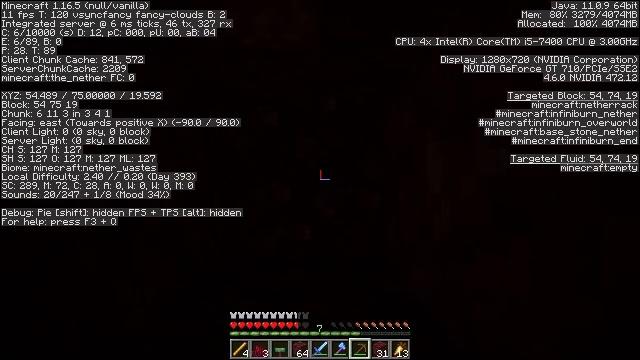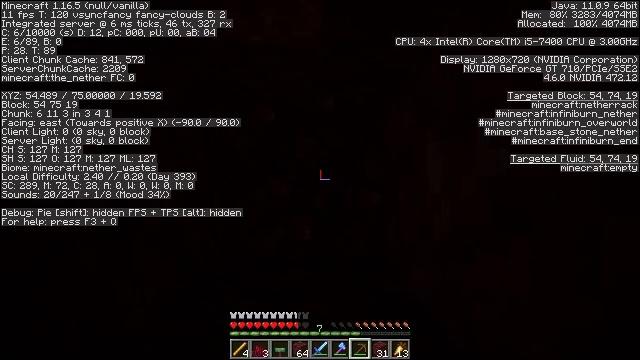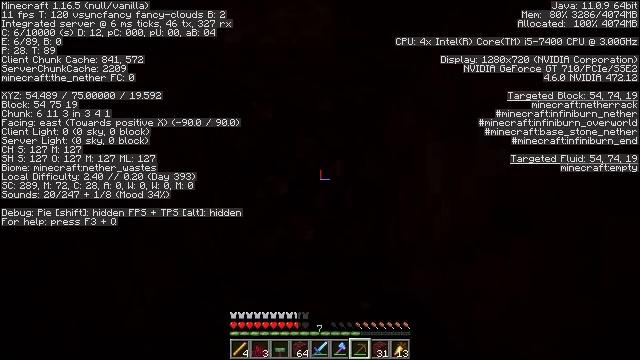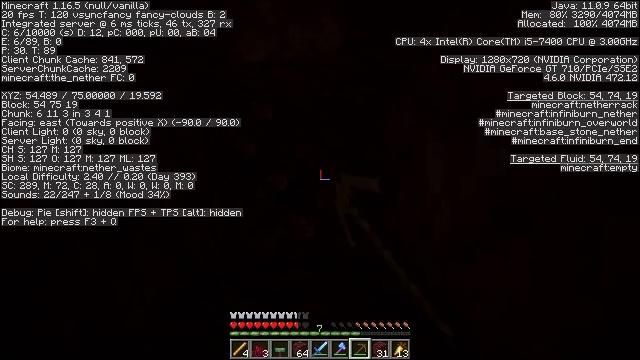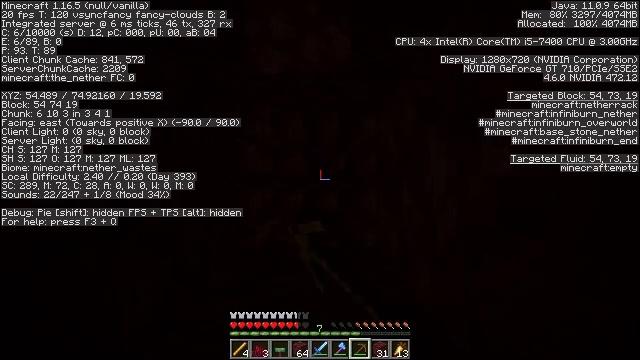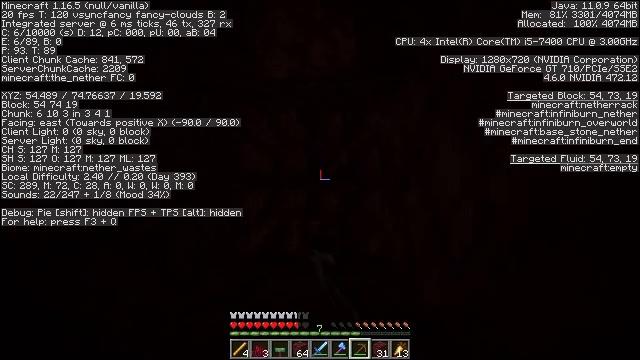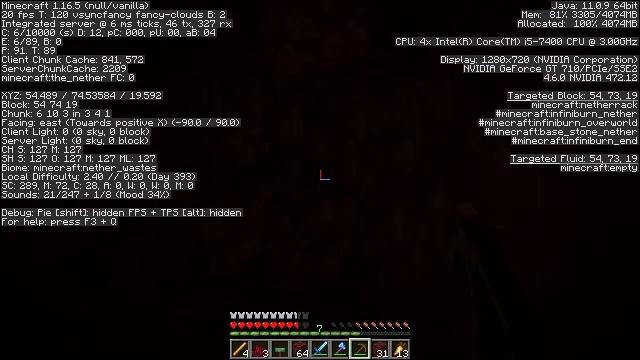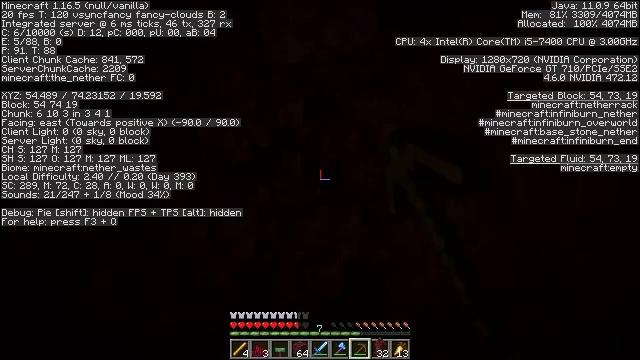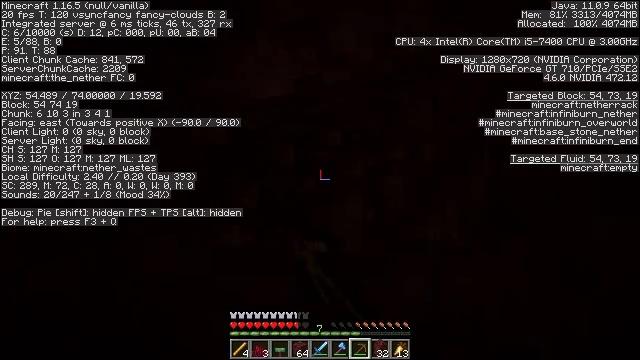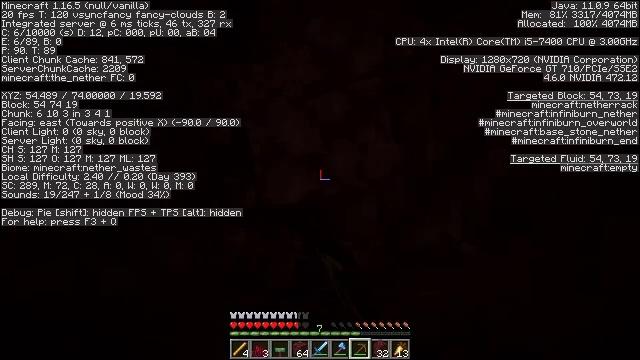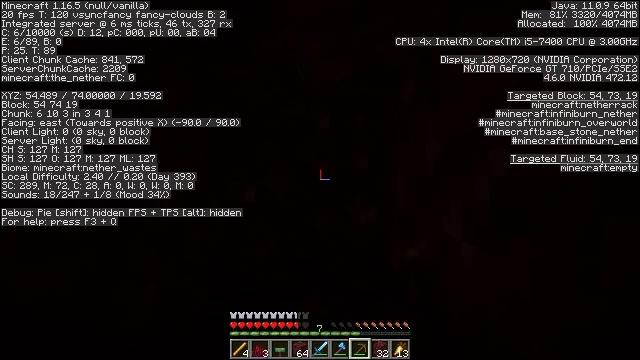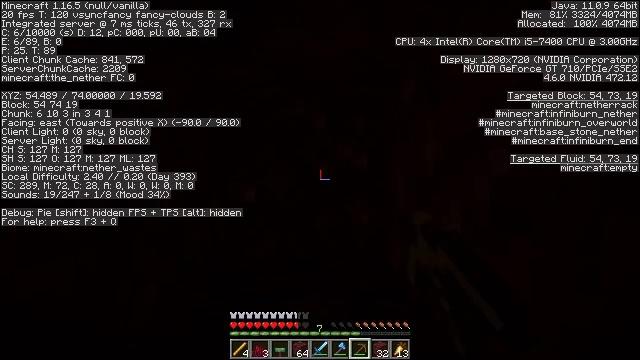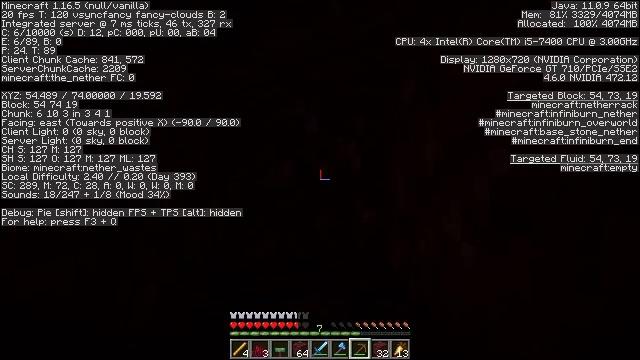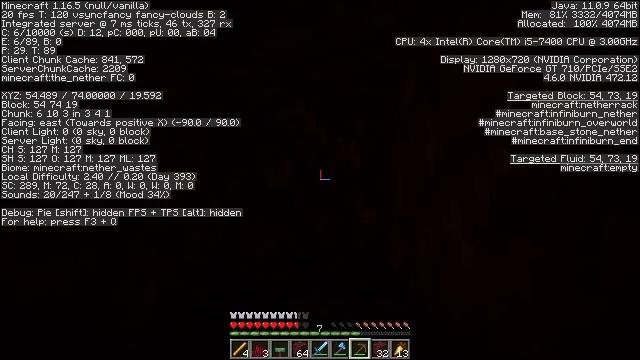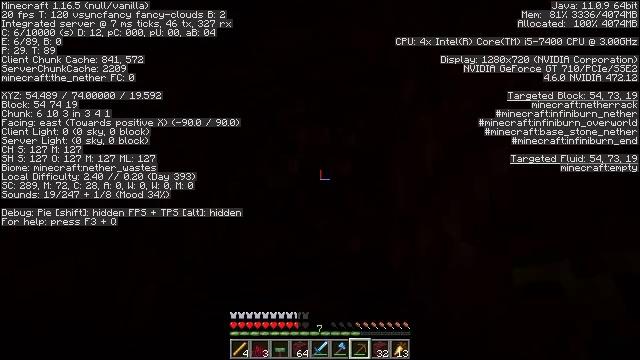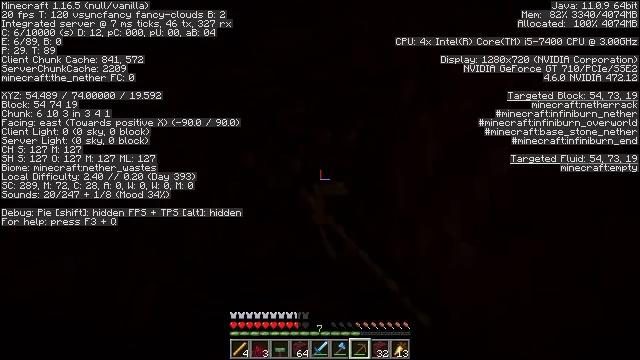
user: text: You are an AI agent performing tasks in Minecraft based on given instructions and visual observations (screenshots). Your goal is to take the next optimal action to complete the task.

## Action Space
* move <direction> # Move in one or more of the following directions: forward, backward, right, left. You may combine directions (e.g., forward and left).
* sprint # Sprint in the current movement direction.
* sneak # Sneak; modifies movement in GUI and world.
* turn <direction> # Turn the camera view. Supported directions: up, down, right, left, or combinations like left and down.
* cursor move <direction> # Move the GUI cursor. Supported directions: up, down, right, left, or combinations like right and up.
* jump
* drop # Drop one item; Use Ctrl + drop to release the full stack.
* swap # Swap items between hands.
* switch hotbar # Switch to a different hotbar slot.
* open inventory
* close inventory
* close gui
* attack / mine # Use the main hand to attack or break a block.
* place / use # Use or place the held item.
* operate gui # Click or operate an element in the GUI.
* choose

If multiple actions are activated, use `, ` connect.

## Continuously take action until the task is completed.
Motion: motion action
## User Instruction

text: Collect netherrack in the Nether.
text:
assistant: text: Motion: attack / mine
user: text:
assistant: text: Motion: attack / mine
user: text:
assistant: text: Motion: attack / mine
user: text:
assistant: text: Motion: attack / mine
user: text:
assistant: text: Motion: attack / mine
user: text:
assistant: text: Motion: attack / mine
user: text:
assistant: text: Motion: attack / mine
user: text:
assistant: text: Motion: attack / mine
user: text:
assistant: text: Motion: attack / mine
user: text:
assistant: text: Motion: attack / mine
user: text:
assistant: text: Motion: attack / mine
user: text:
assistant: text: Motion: attack / mine
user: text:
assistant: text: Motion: attack / mine
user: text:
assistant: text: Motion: attack / mine
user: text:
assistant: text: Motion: attack / mine
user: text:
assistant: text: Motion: attack / mine
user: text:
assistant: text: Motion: attack / mine
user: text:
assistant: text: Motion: attack / mine
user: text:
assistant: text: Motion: attack / mine
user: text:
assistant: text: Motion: attack / mine
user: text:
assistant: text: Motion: attack / mine
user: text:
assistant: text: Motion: attack / mine
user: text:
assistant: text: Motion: attack / mine
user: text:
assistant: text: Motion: attack / mine
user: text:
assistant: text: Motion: attack / mine
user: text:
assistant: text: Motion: attack / mine
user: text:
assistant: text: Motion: attack / mine
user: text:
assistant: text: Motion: attack / mine
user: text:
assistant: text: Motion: attack / mine
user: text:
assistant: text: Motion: attack / mine